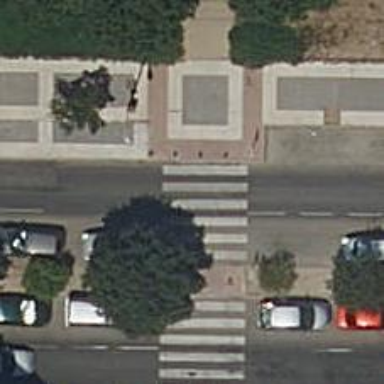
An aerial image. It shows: Pedestrian crossing with zebra markings on the footway.